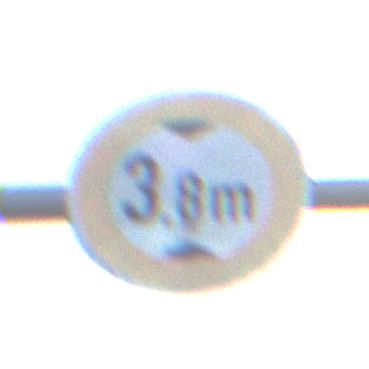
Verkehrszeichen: TatsaechlicheHoehe
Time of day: SunriseSunset
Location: Outdoor (Nature)
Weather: PartlyCloudy
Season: NotSpecified
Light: Natural